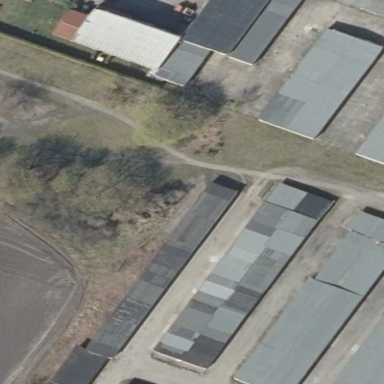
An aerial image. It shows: Group of garages.